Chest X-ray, AP view. Patient: 20 years old, sex M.
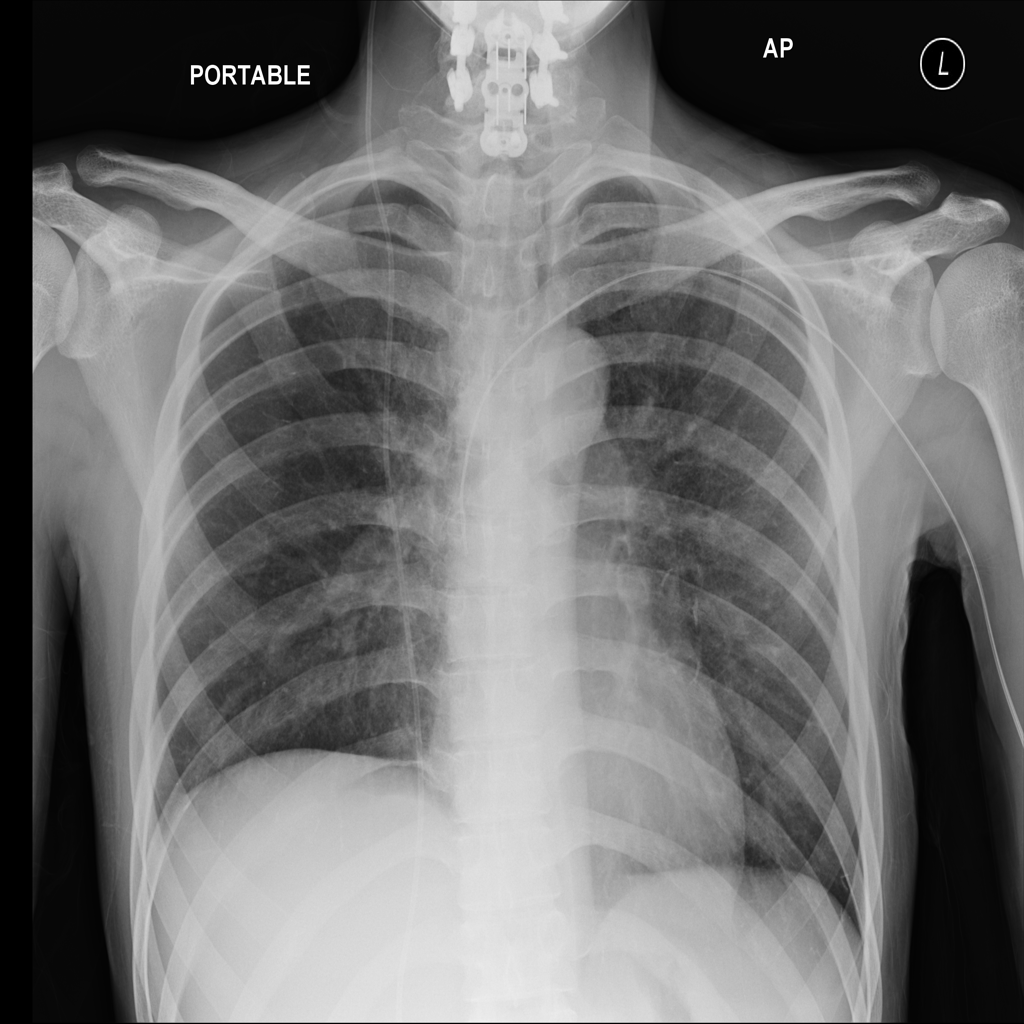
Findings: No Finding